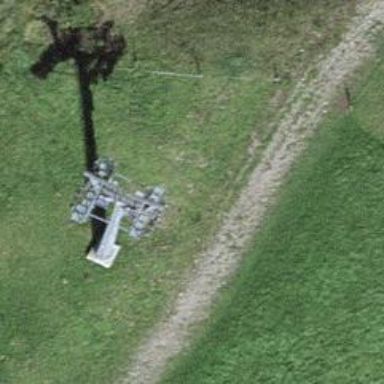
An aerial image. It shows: Pylon for aerialway.